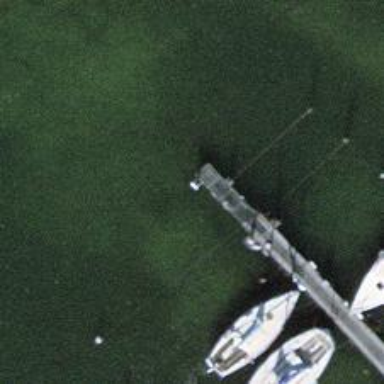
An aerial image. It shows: Man-made pier.